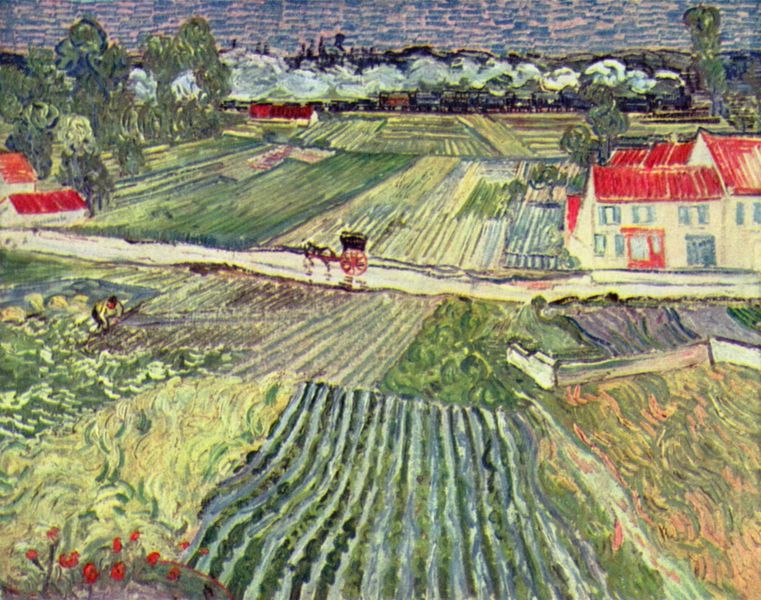
Titel: Landschaft bei Auvers im Regen
Künstler: Vincent van Gogh
Standort: Moskva
Institution: The Pushkin State Museum of Fine Arts
Schlagwörter: baum, blau, gemälde, himmel, laub, mann, schatten, weiß, wolken, bäume, gelb, grün, impressionismus, landschaft, menschen, stadt, blume, blumen, braun, bunt, fenster, frau, grau, hell, hintergrund, licht, strasse, tür, dach, gebäude, gras, haus, rot, weg, zaun, expressionismus, malerei, mensch, öl, ebene, erde, feld, felder, gräser, horizont, häuser, natur, strauch, busch, büsche, pastos, pfad, qualm, rauch, sträucher, wiesen, land, pflanze, pflanzen, rosa, wald, anhöhe, arbeit, bauern, fensterläden, karren, pferd, garten, gemüse, wellen, ansicht, fassade, türen, moderne, pointilismus, acker, arbeiten, feldarbeit, abstrakt, farben, zug, dorf, dächer, mauer, farbe, violett, kutsche, van gogh, vogelperspektive, arbeiter, rad, wagen, dampf, monet, streifen, stimmung, striche, bauer, anbau, äcker, straßen, punkte, landstrasse, linie, feldarbeiter, mohn, mohnblumen, vincent van gogh, eisenbahn, lokomotive, beete, gärten, dampflokomotive, wagons, brau, vincent, fuhrwerk, aquarelle, bume, wagon, hüser, fraben, rat, kutsch, arles, felser, franzreich, hektisch, stirche, rotes dach, rote dächer, 19. jahrhundert, provende, wasgen, rovence